Question: This is developed in JavaFX.
There are 2 balls - a dynamic ball and a stationary one. The first ball(dynamic) bounces off the walls and anything that comes in its way.
The second ball's purpose is to be an obstacle for the first ball. So, whenever the first ball touches the second ball, the first ball should instantly bounce away. Currently, the bouncing has very bad accuracy, and I don't know exactly how to fix it. Sometimes the first ball will bounce properly, but usually it will go the second ball, get stuck in there for a moment, and then bounce away. The picture below goes over this exact issue.

Here's my code for detecting collision and responding to it:
'''
//Pythagorean Theorem, to detect collision, by estimating the distance between the two circles
double dx = circle.getLayoutX() - circle2.getLayoutX();
double dy = circle.getLayoutY() - circle2.getLayoutY();
double radii = circle.getRadius() + circle2.getRadius();
double distance = (dx * dx) + (dy * dy);
double minDistance = radii * radii;
// I believe something is missing in the lines below, which is causing the problem.
if (distance < minDistance) { //If circle1(dynamic) collides with circle2(stationary)
c1SpeedX = c1SpeedX * -1; //Inverts direction.
}
'''
I spent hours on google, but I was not able to find an answer. I hope somebody can provide a solution and explain the issue. Thanks a lot in advance everybody!
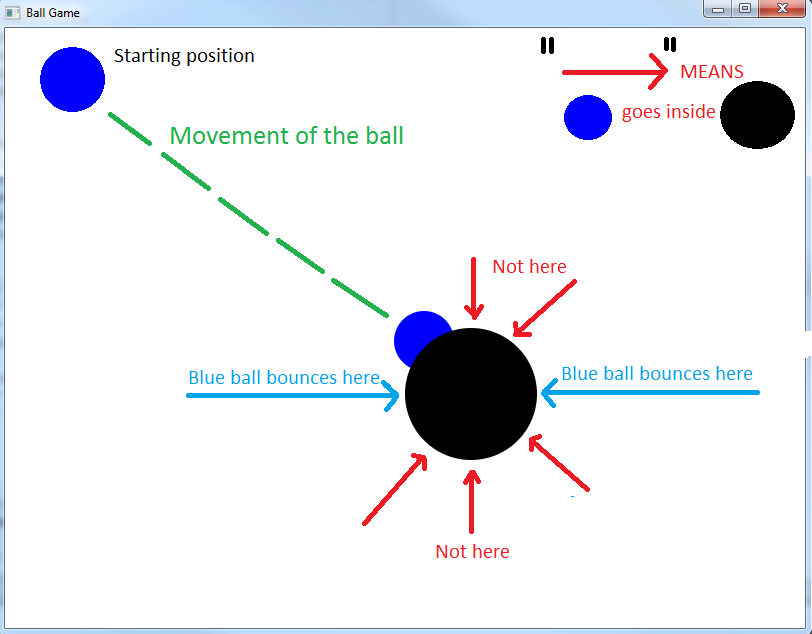
Answer: It's probably because the ball don't always have time to exit the bigger ball when its direction is reversed again and again.
Just do as you do now.
The ball is inside the larger one. Then it should already have bounced off and be a bit away. The ball should already have moved sqrt(distance-minDistance) away from the larger ball.